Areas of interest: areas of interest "China Petroleum Gas Station"
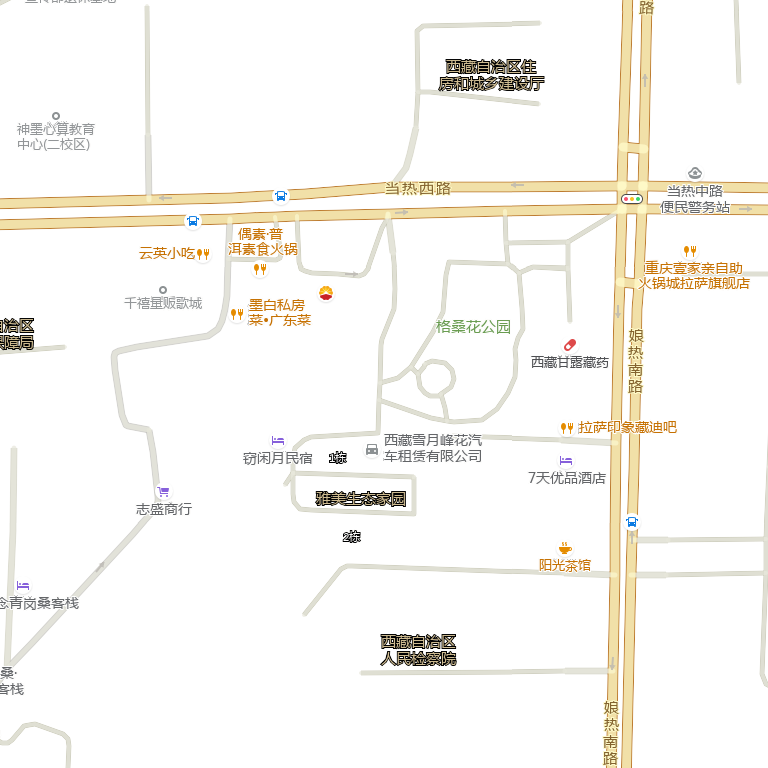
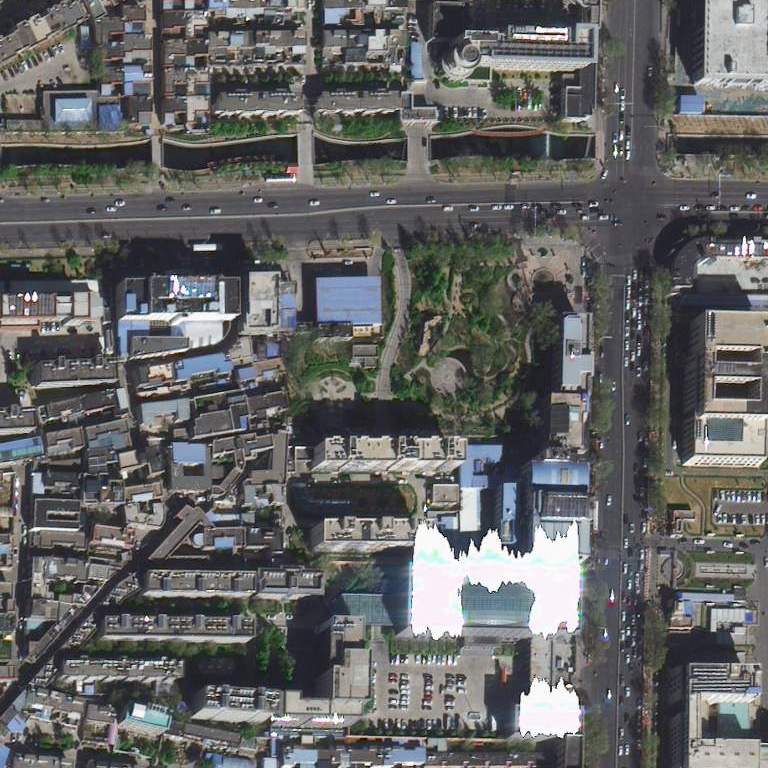